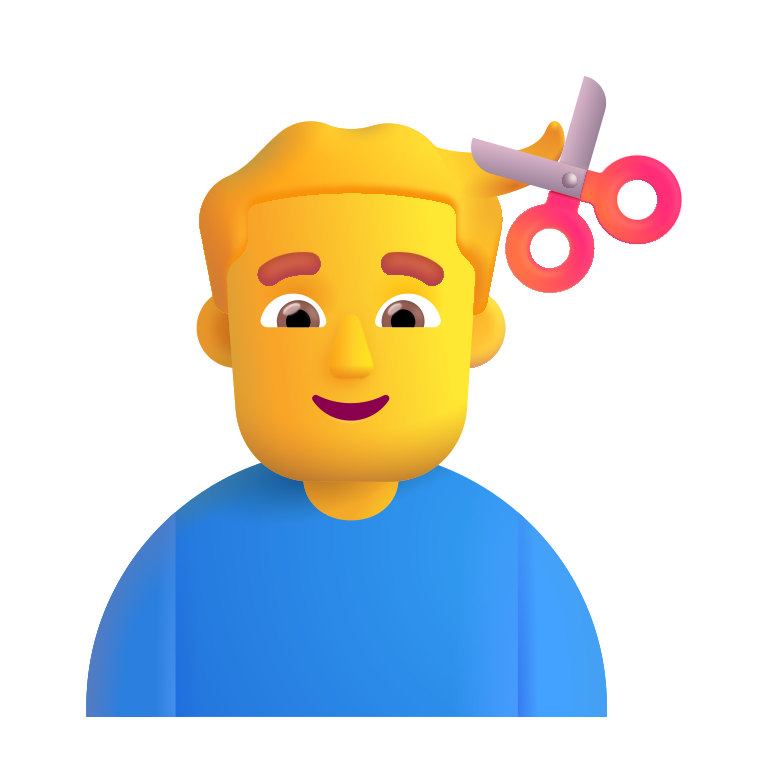
man getting haircut color default